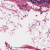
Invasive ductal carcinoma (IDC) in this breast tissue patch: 1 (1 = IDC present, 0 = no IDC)